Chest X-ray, AP view. Patient: 52 years old, sex M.
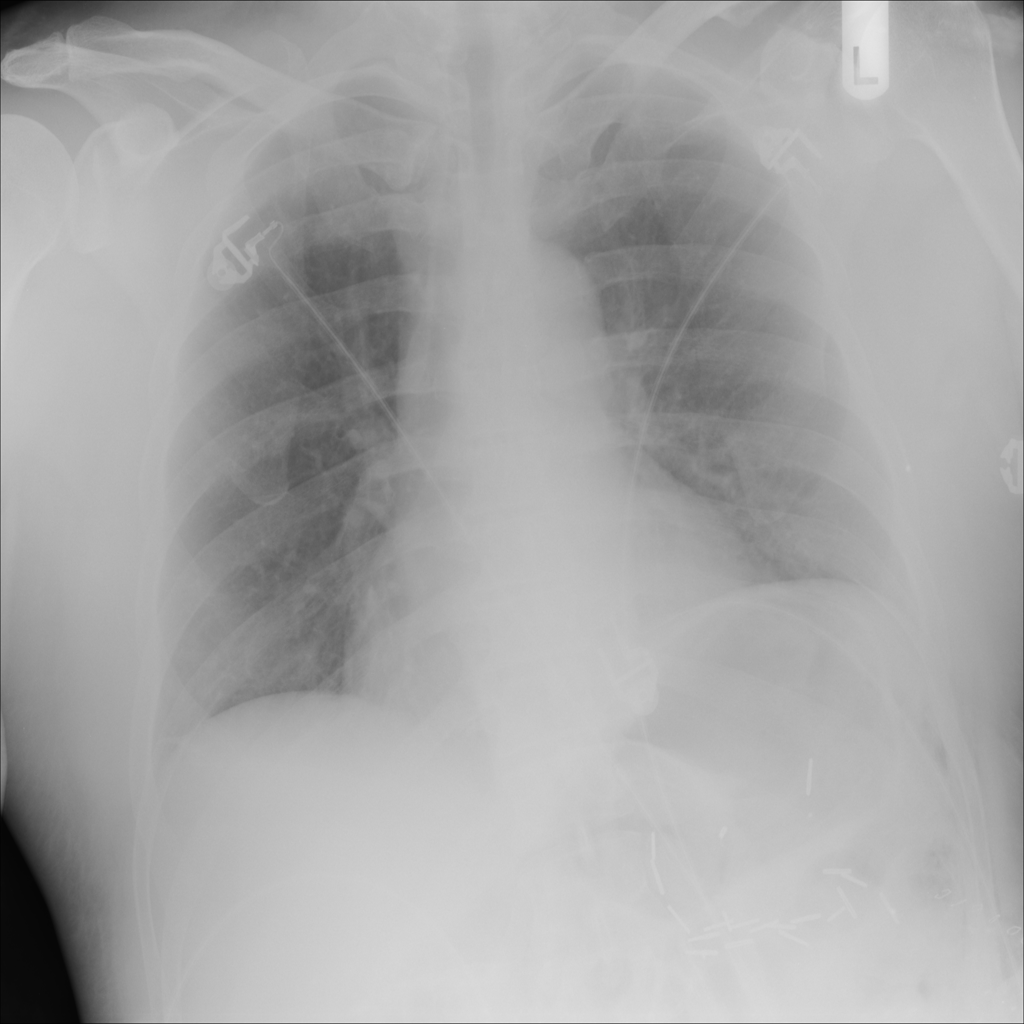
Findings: No Finding